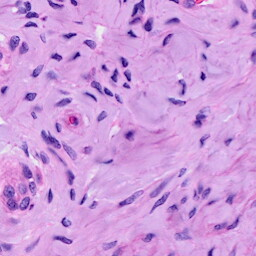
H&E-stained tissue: Cervix